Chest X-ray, AP view. Patient: 53 years old, sex M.
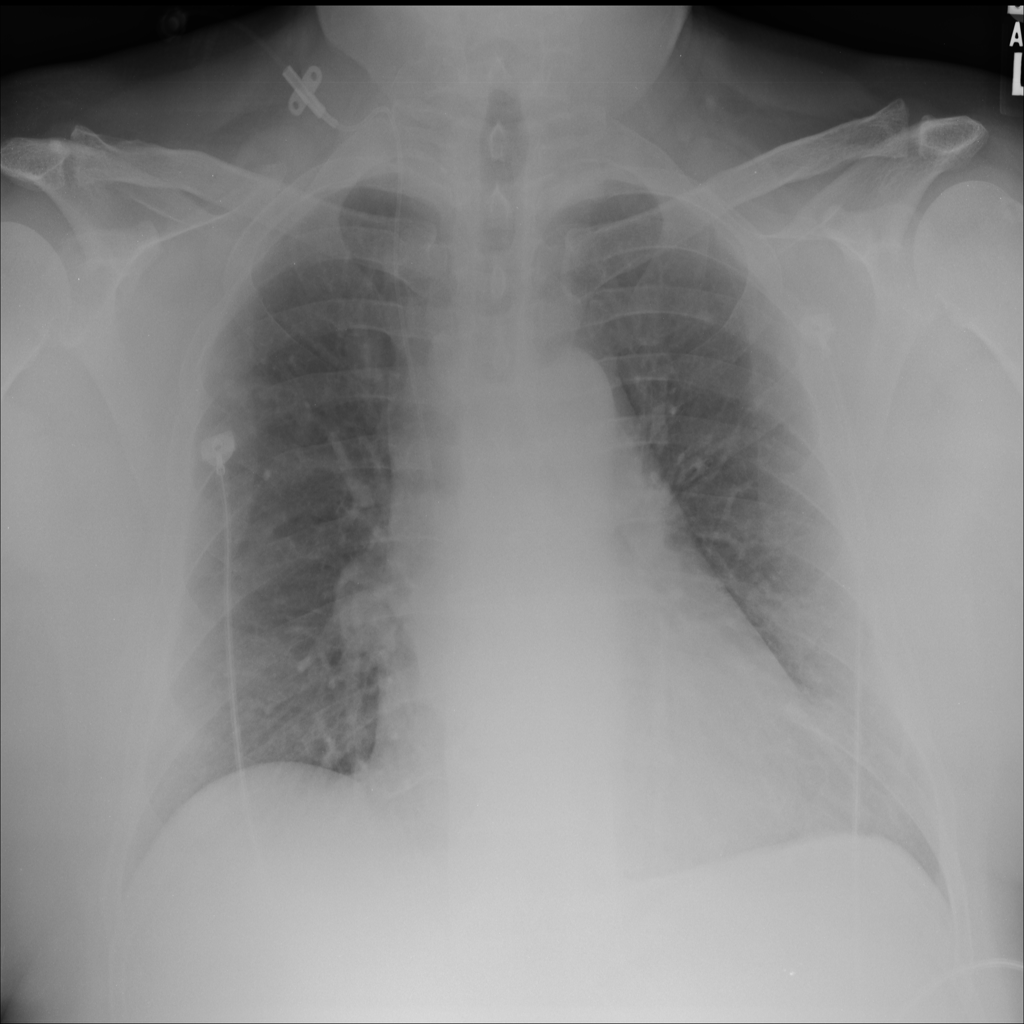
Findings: No Finding